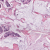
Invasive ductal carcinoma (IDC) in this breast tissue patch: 1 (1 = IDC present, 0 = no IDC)